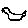
Label: bird